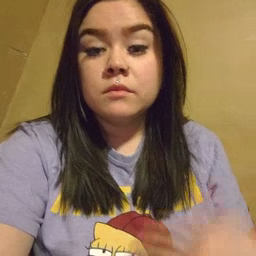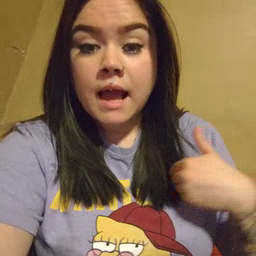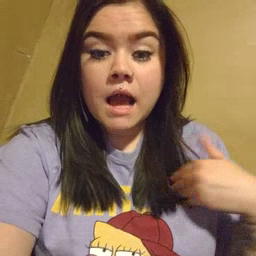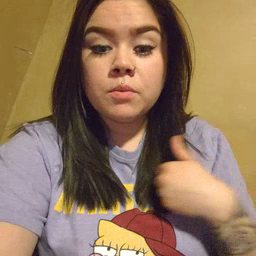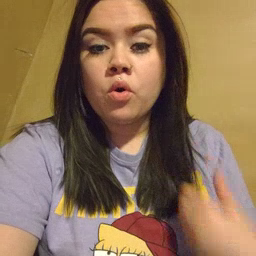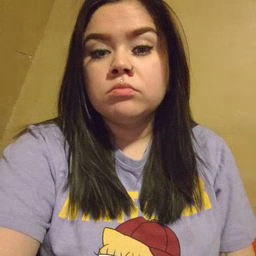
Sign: animal